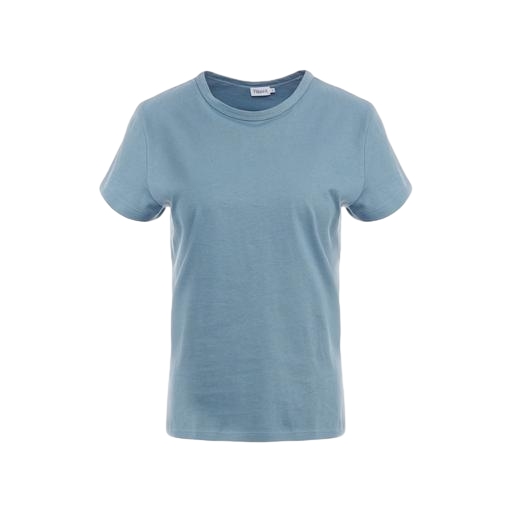
t-shirt classique light blue, blue classic tee, blue round neck t-shirt, white background